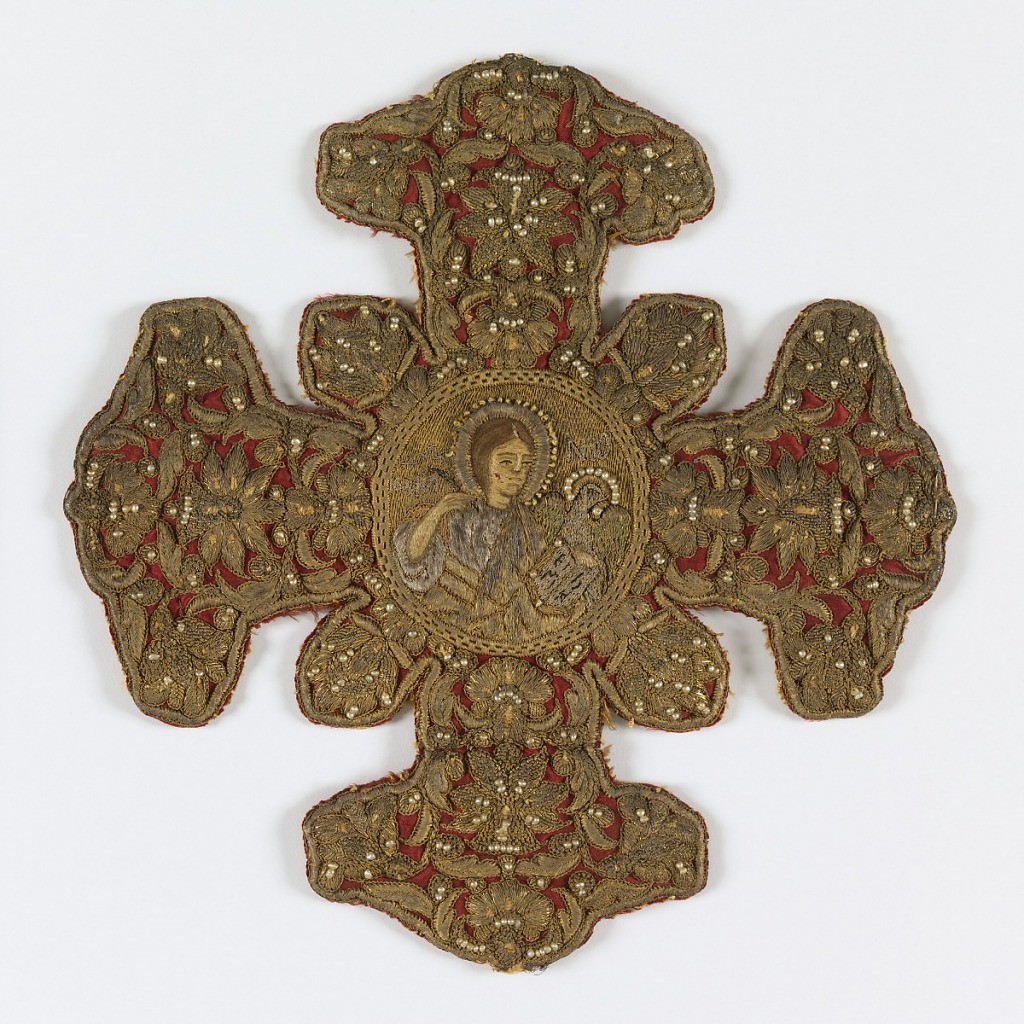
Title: Ornaments
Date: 17th century
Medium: silk, metal, pearls Technique: split stitch embroidery on satin weave
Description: Four separate ornaments, cruciform, with center circular medallions framing pictorial representations of Saints (apostles). Faces and hands in fine silk split stitch; balance in metal with halos in high relief, on red satin, with details in pearls. Top and bottom oblong medallion with inscription.